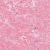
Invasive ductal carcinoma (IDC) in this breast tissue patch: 0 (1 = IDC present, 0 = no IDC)